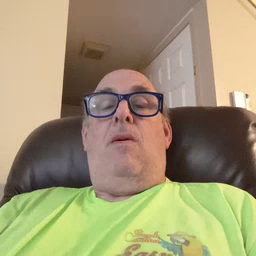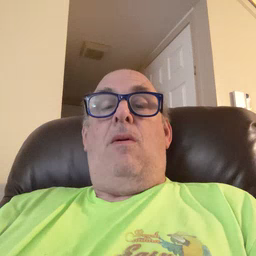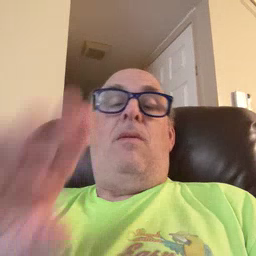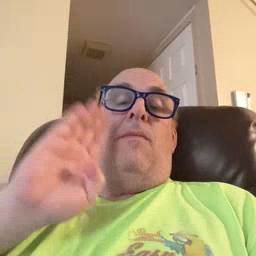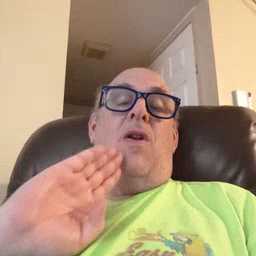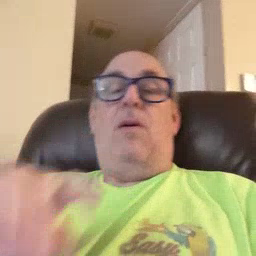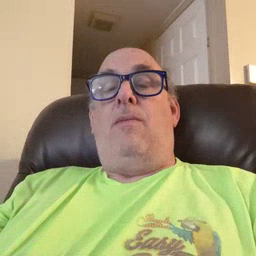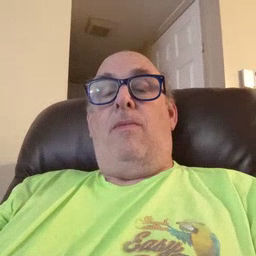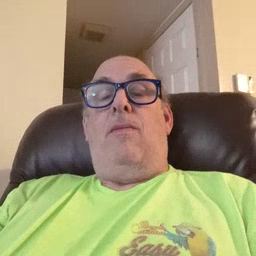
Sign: brown